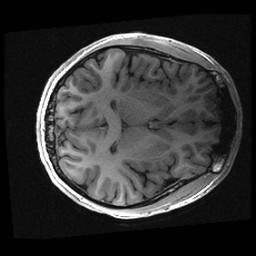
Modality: T1w
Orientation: axial
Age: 27
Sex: male